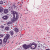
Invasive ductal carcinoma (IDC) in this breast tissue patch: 0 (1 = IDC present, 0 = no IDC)